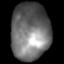
Tissue: lung
Cell type: Epithelial cells
Senescence score: 0.2098
Nuclear area (px): 2170
Mean DAPI intensity: 111.708